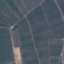
Land use / land cover: PermanentCrop